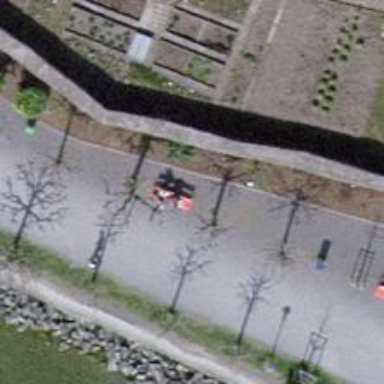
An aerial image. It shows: Red bench.